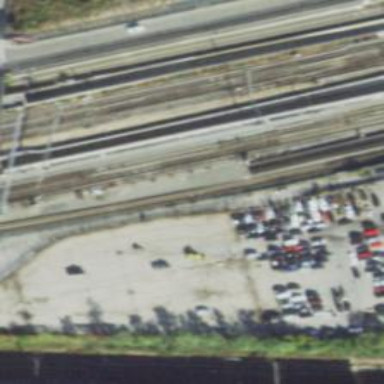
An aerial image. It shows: Electrified rail for trains.